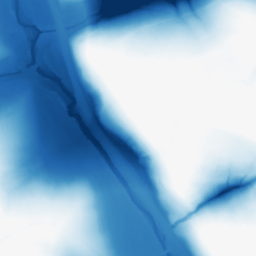
Category: morphological
Decomposition family: morphological
Decomposition parameters: operation: closing
size: 100
Upsampling method: bicubic
Upsampling parameters: scale: 4
Upsampling scale: 4